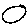
Label: circle